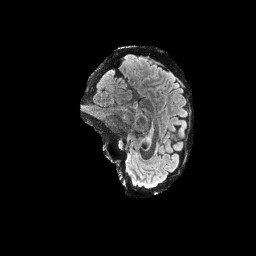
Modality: FLAIR
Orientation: sagittal
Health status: ill
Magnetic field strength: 3 T